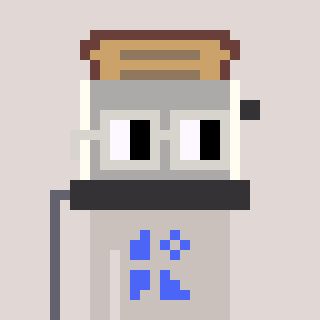
a pixel art character with square light gray glasses, a toaster-shaped head and a foggrey-colored body on a warm background